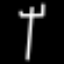
Label: fork